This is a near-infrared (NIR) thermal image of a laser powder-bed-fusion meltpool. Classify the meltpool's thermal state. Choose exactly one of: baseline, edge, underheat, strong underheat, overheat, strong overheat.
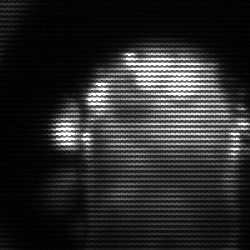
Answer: baseline